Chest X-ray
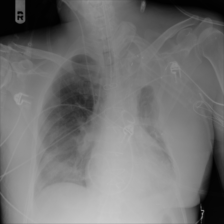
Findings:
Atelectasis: negative
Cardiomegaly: negative
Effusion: negative
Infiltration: negative
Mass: negative
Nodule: negative
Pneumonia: negative
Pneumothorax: negative
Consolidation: negative
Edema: negative
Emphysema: negative
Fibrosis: negative
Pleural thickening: negative
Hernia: negative